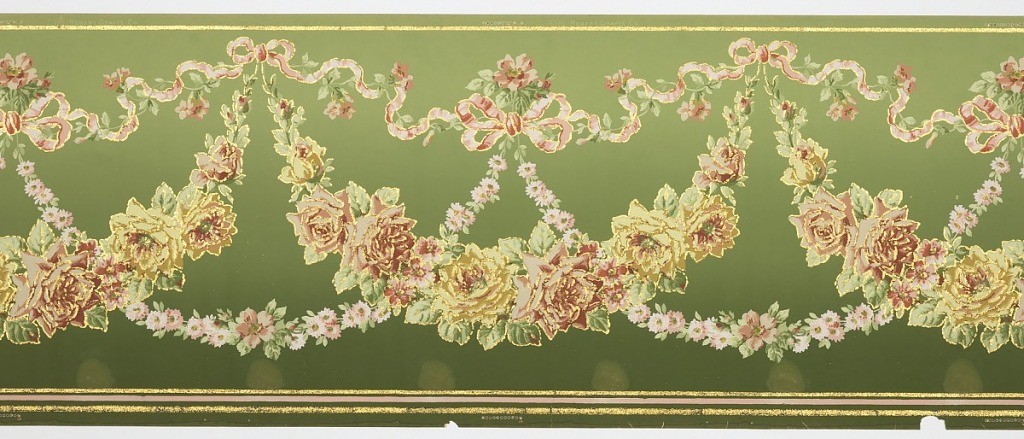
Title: Brillion Collection
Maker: Robert Graves Co., New York, New York
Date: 1905–1915
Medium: Machine-printed paper, mica flakes
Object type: Frieze
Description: Flitter frieze containing swags of roses hung from the vine-entwined ribbons with daisy chains linking the swags to a large ribbon of bows. There are stripes at the edge. Printed in pinks, greens, and yellow on a background that shades from deep to lighter green